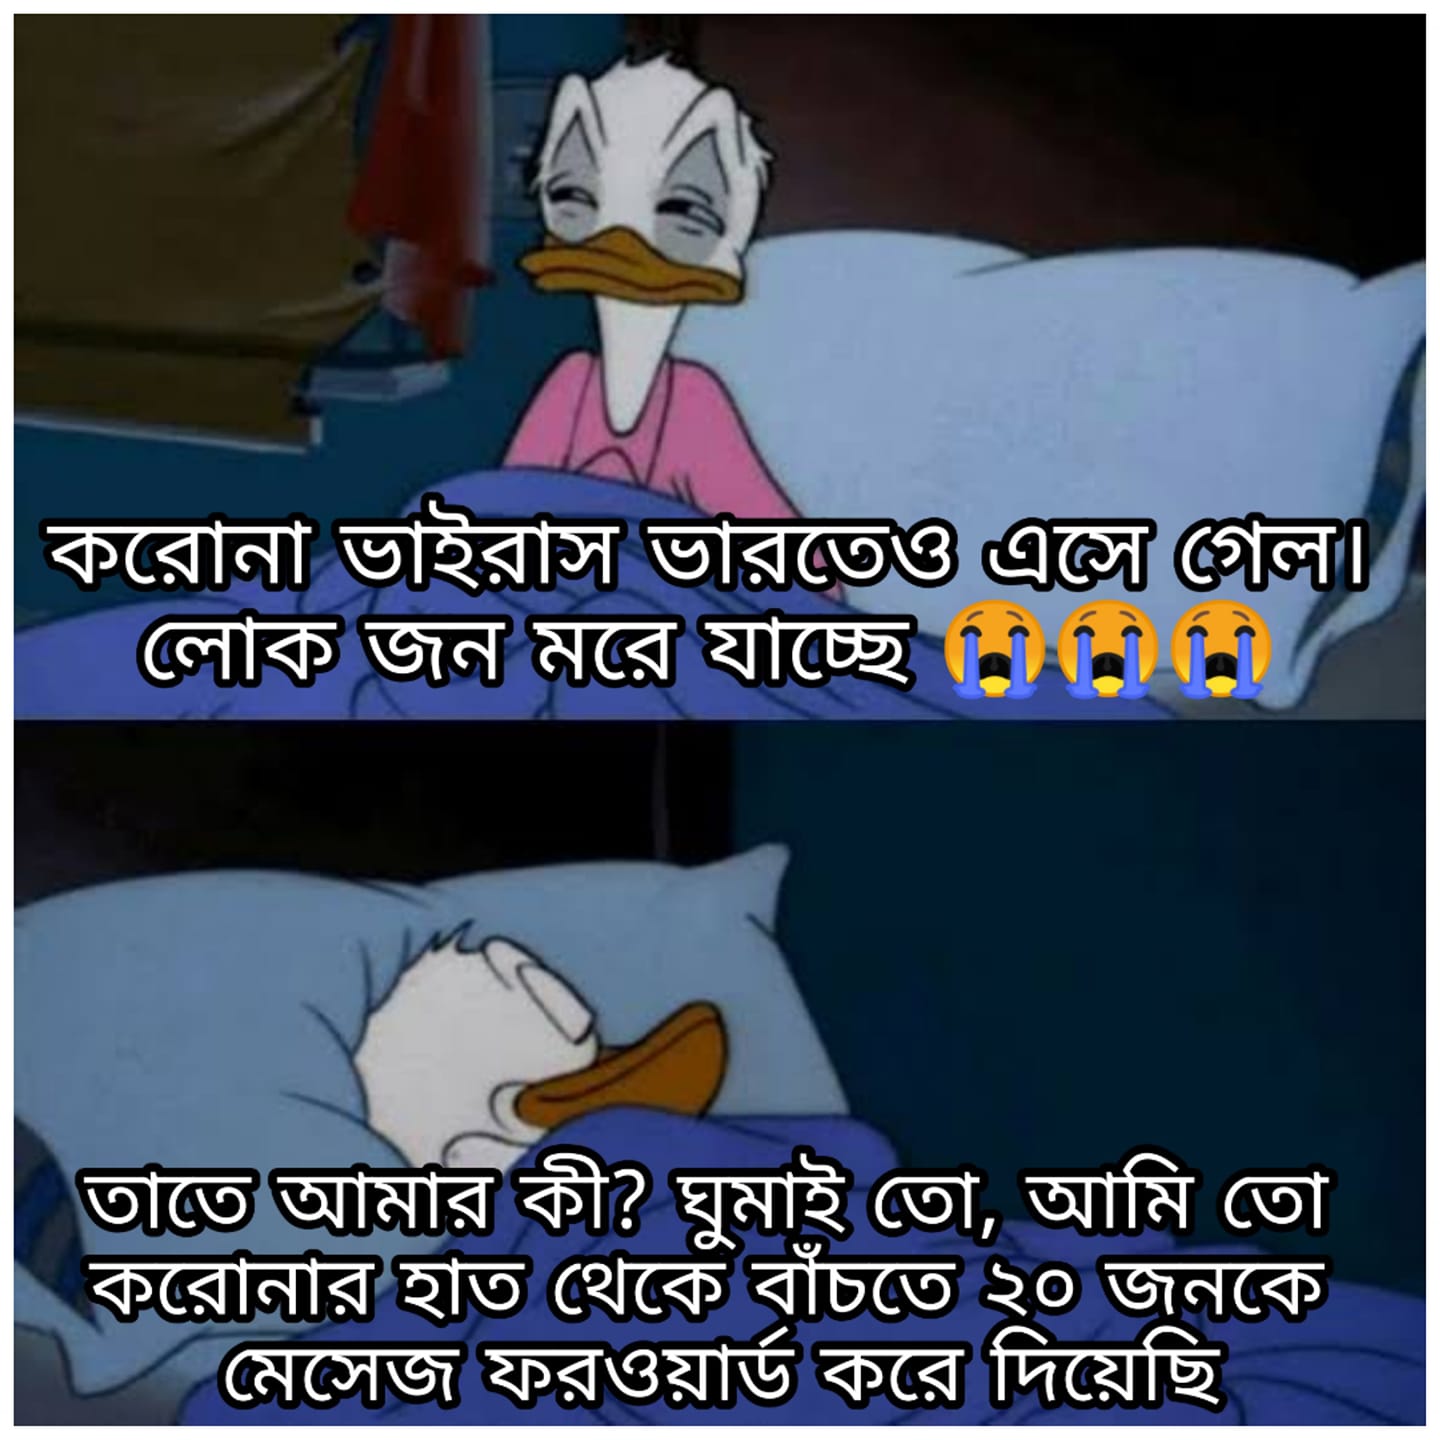
Caption: করোনা ভাইরাস ভারতেও এসে গেল ।   লোক জন মরে যাচ্ছে     তাতে আমার কী ? ঘুমাই তো , আমি তো করোনার হাত থেকে বাঁচতে ২০ জনকে মেসেজ ফরওয়ার্ড করে দিয়েছি
Label: non-hate